Question: I am having problem with DynamoDB. I dont have any idea on how to get all items in table (in this case, DynamoDBTable) of DynamoDB and display it. I tried to use Scan but it gives me error of null exception.
ScanTable
'''
public void ScanTable() throws Exception {
DynamoDBMapper mapper = new DynamoDBMapper(client);
System.out.println("Scanning Tesis");
DynamoDBScanExpression scanExpression = new DynamoDBScanExpression();
List<DynamoDBTable> result = mapper.scan(DynamoDBTable.class, scanExpression);
System.out.println(result.toString());
for (DynamoDBTest tesis : result) {
System.out.println(tesis.toString());
}
'''
DynamoDBTable
'''
@DynamoDBTable(tableName = "Tesis")
public class DynamoDBTest {
private String Title;
private String id;
private String Author;
private String Year;
private String Supervisor;
private String Program;
@DynamoDBHashKey(attributeName = "Id")
@DynamoDBAutoGeneratedKey
public String getId ()
{
return id;
}
public void setId (String id)
{
this.id = id;
}
@DynamoDBAttribute(attributeName = "Title")
public String getTitle()
{
return Title;
}
public void setTitle (String Title)
{
this.Title = Title;
}
@DynamoDBAttribute(attributeName = "Author")
public String getAuthor ()
{
return Author;
}
public void setAuthor (String Author)
{
this.Author = Author;
}
@DynamoDBAttribute(attributeName = "Year")
public String getYear ()
{
return Year;
}
public void setYear (String Year)
{
this.Year = Year;
}
@DynamoDBAttribute(attributeName = "Supervisor")
public String getSupervisor ()
{
return Supervisor;
}
public void setSupervisor (String Supervisor)
{
this.Supervisor = Supervisor;
}
@DynamoDBAttribute(attributeName = "Program")
public String getProgram ()
{
return Program;
}
public void setProgram (String Program)
{
this.Program = Program;
}
}
'''
'''
6-28 21:35:47.816 10939-10939/com.example.user.test2 I/System.out: Scanning Tesis
06-28 21:35:47.826 10939-10939/com.example.user.test2 W/System.err: java.lang.NullPointerException
06-28 21:35:47.826 10939-10939/com.example.user.test2 W/System.err: at com.amazonaws.mobileconnectors.dynamodbv2.dynamodbmapper.DynamoDBMapper.scan(DynamoDBMapper.java:2007)
06-28 21:35:47.826 10939-10939/com.example.user.test2 W/System.err: at com.amazonaws.mobileconnectors.dynamodbv2.dynamodbmapper.DynamoDBMapper.scan(DynamoDBMapper.java:1971)
06-28 21:35:47.826 10939-10939/com.example.user.test2 W/System.err: at com.example.user.test2.DynamoGetItem.ScanTable(DynamoGetItem.java:53)
06-28 21:35:47.826 10939-10939/com.example.user.test2 W/System.err: at com.example.user.test2.DynamoGetItem.onCreate(DynamoGetItem.java:30)
06-28 21:35:47.826 10939-10939/com.example.user.test2 W/System.err: at android.app.Activity.performCreate(Activity.java:5411)
06-28 21:35:47.826 10939-10939/com.example.user.test2 W/System.err: at android.app.Instrumentation.callActivityOnCreate(Instrumentation.java:1087)
06-28 21:35:47.826 10939-10939/com.example.user.test2 W/System.err: at android.app.ActivityThread.performLaunchActivity(ActivityThread.java:2270)
06-28 21:35:47.826 10939-10939/com.example.user.test2 W/System.err: at android.app.ActivityThread.handleLaunchActivity(ActivityThread.java:2396)
06-28 21:35:47.826 10939-10939/com.example.user.test2 W/System.err: at android.app.ActivityThread.access$800(ActivityThread.java:139)
06-28 21:35:47.826 10939-10939/com.example.user.test2 W/System.err: at android.app.ActivityThread$H.handleMessage(ActivityThread.java:1293)
06-28 21:35:47.826 10939-10939/com.example.user.test2 W/System.err: at android.os.Handler.dispatchMessage(Handler.java:102)
06-28 21:35:47.826 10939-10939/com.example.user.test2 W/System.err: at android.os.Looper.loop(Looper.java:149)
06-28 21:35:47.826 10939-10939/com.example.user.test2 W/System.err: at android.app.ActivityThread.main(ActivityThread.java:5257)
06-28 21:35:47.826 10939-10939/com.example.user.test2 W/System.err: at java.lang.reflect.Method.invokeNative(Native Method)
06-28 21:35:47.826 10939-10939/com.example.user.test2 W/System.err: at java.lang.reflect.Method.invoke(Method.java:515)
06-28 21:35:47.826 10939-10939/com.example.user.test2 W/System.err: at com.android.internal.os.ZygoteInit$MethodAndArgsCaller.run(ZygoteInit.java:793)
06-28 21:35:47.826 10939-10939/com.example.user.test2 W/System.err: at com.android.internal.os.ZygoteInit.main(ZygoteInit.java:609)
06-28 21:35:47.826 10939-10939/com.example.user.test2 W/System.err: at dalvik.system.NativeStart.main(Native Method)
'''

Is there anything I did wrong?
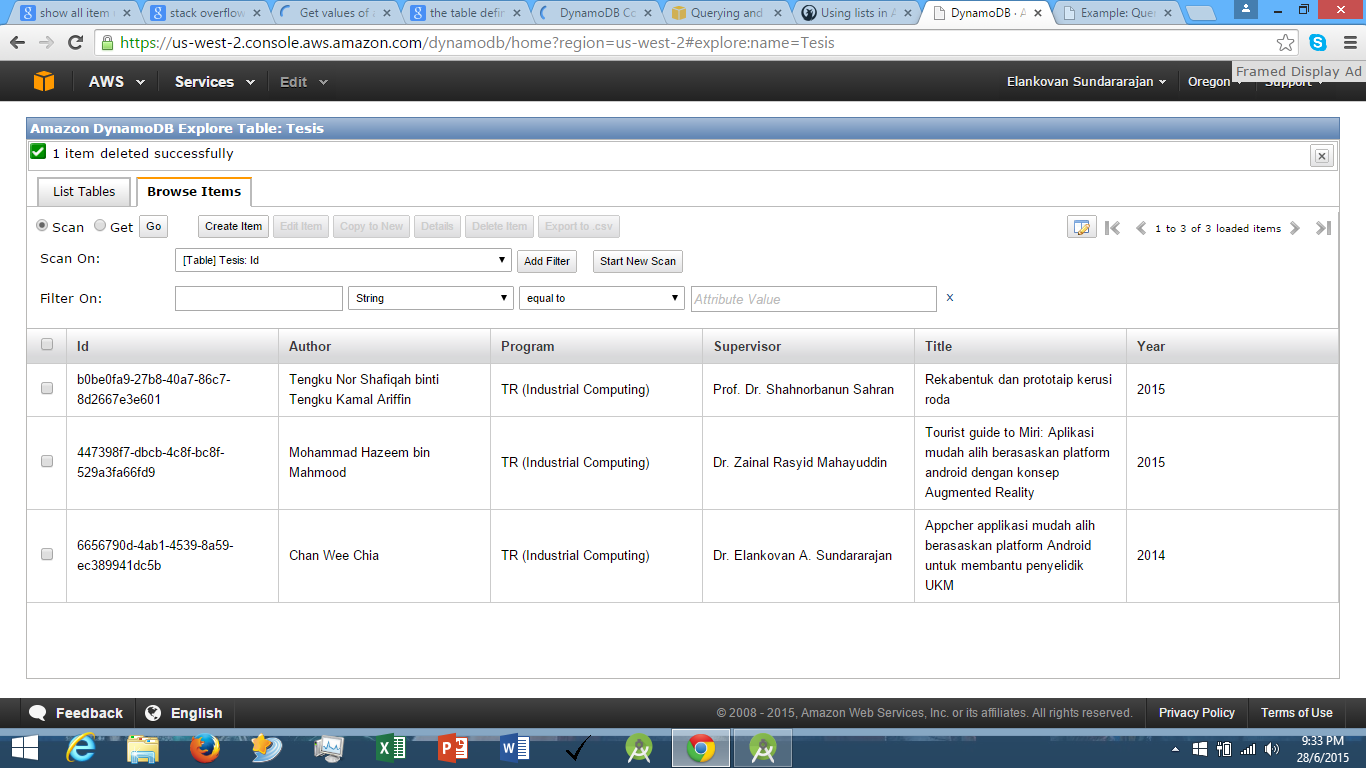
Answer: AmazonDynamoDB db is declared on <URL>;' should use 'DynamoDBTest.class' instead of 'DynamoDBTable.class'.